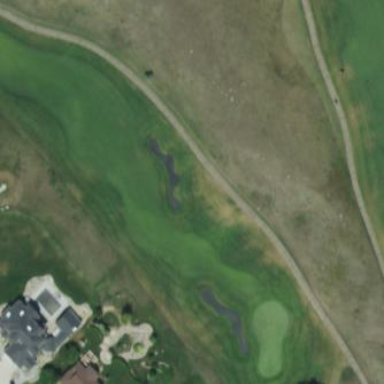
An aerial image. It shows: Rough area on grassy golf course.